Question: I have created a layout which has two RecyclerViews. One scrolls horizontally while other scrolls vertically. I can scroll correctly inside each RecyclerView but the page as a whole won't scroll i.e. top RecyclerView stays at top always and bottom one stays at bottom like both are fixed in position.
Following is my xml layout:
'''
<?xml version="1.0" encoding="utf-8"?>
<LinearLayout
xmlns:android="http://schemas.android.com/apk/res/android"
android:layout_width="fill_parent"
android:layout_height="wrap_content"
android:orientation="vertical">
<EditText
android:id="@+id/search"
android:layout_width="fill_parent"
android:layout_height="50dp"
android:hint="Search Dramas"
android:textSize="16sp"
android:paddingLeft="10dp"
android:gravity="center"
android:textColor="@color/dark_grey"
android:textColorHint="@color/dark_grey"
android:background="@drawable/border_bottom"/>
<TextView
android:layout_width="match_parent"
android:layout_height="wrap_content"
android:background="@drawable/border_bottom_background_black"
android:textColor="@color/white"
android:padding="10dp"
android:text="Most Watched"/>
<!-- A RecyclerView to display horizontal list -->
<android.support.v7.widget.RecyclerView
android:id="@+id/featured"
android:scrollbars="none"
android:layout_width="fill_parent"
android:layout_height="240dp"
android:paddingLeft="0dp"
android:paddingRight="15dp"
android:paddingTop="15dp"
android:paddingBottom="25dp"
android:background="@color/black"/>
<TextView
android:layout_width="match_parent"
android:layout_height="wrap_content"
android:background="@drawable/border_bottom_backgroundless"
android:textColor="@color/dark_grey"
android:padding="10dp"
android:text="All Dramas"/>
<!-- A RecyclerView to display vertical list -->
<android.support.v7.widget.RecyclerView
android:id="@+id/pick_item"
android:scrollbars="vertical"
android:layout_width="fill_parent"
android:layout_height="match_parent"/>
</LinearLayout>
'''

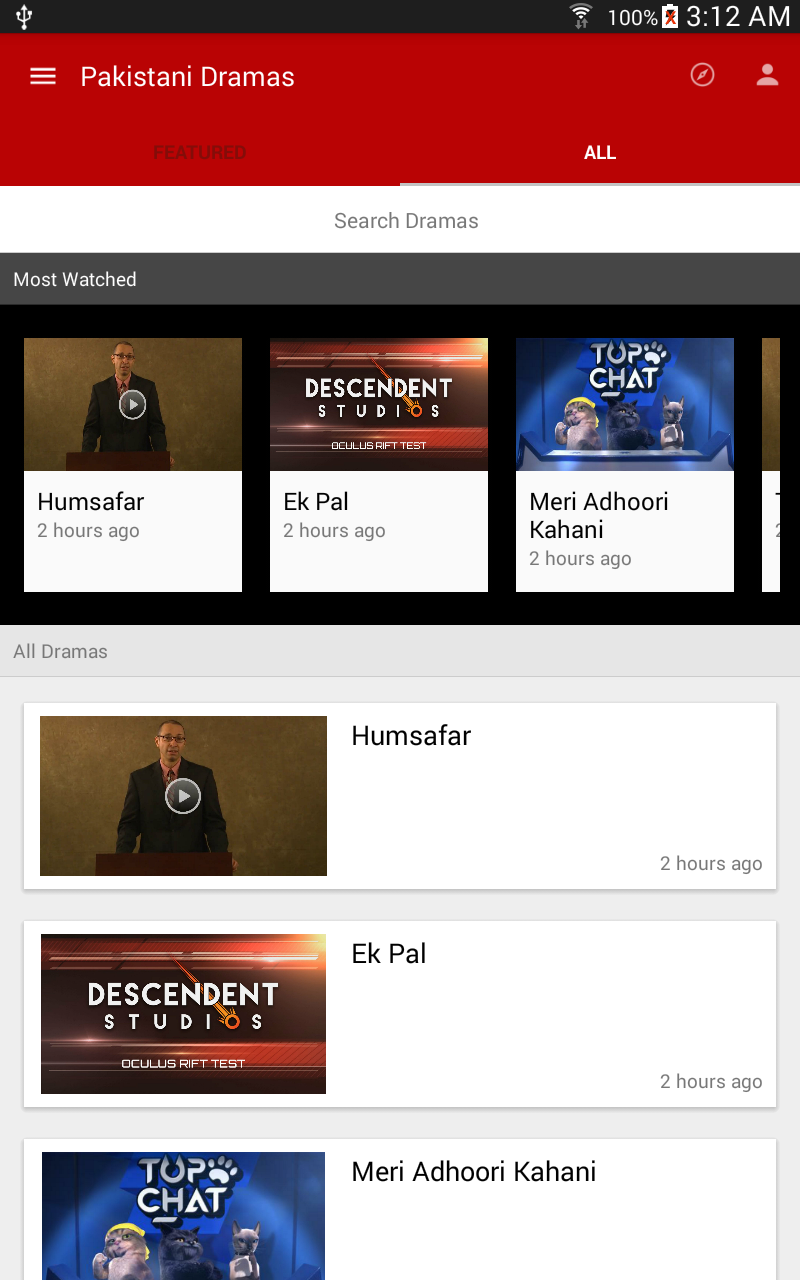
Answer: I was able to solve the problem by putting everything inside and then setting height of vertical RecyclerView manually/programmatically.
'''
<?xml version="1.0" encoding="utf-8"?>
<ScrollView
xmlns:android="http://schemas.android.com/apk/res/android"
android:layout_width="fill_parent"
android:layout_height="fill_parent"
android:id="@+id/scrollView">
<LinearLayout
android:layout_width="match_parent"
android:layout_height="wrap_content"
android:orientation="vertical">
<EditText
android:id="@+id/search"
android:layout_width="fill_parent"
android:layout_height="50dp"
android:hint="Search Dramas"
android:textSize="16sp"
android:paddingLeft="10dp"
android:gravity="center"
android:textColor="@color/dark_grey"
android:textColorHint="@color/dark_grey"
android:background="@drawable/border_bottom"/>
<TextView
android:layout_width="match_parent"
android:layout_height="wrap_content"
android:background="@drawable/border_bottom_background_black"
android:textColor="@color/white"
android:padding="10dp"
android:text="Most Watched"/>
<!-- A RecyclerView to display horizontal list -->
<android.support.v7.widget.RecyclerView
android:id="@+id/featured"
android:scrollbars="none"
android:layout_width="fill_parent"
android:layout_height="240dp"
android:paddingLeft="0dp"
android:paddingRight="15dp"
android:paddingTop="15dp"
android:paddingBottom="25dp"
android:background="@color/black"/>
<TextView
android:layout_width="match_parent"
android:layout_height="wrap_content"
android:background="@drawable/border_bottom_backgroundless"
android:textColor="@color/dark_grey"
android:padding="10dp"
android:text="All Dramas"/>
<!-- A RecyclerView to display list -->
<android.support.v7.widget.RecyclerView
android:id="@+id/pick_item"
android:paddingBottom="20dp"
android:scrollbars="vertical"
android:layout_width="fill_parent"
android:layout_height="match_parent"
android:minHeight="840dp"/>
</LinearLayout>
</ScrollView>
'''
Setting RecyclerView's height programmatically:
'''
LinearLayout.LayoutParams params = new
LinearLayout.LayoutParams(ViewGroup.LayoutParams.WRAP_CONTENT,
ViewGroup.LayoutParams.WRAP_CONTENT);
// calculate height of RecyclerView based on child count
params.height=1150;
// set height of RecyclerView
recyclerView.setLayoutParams(params);
'''